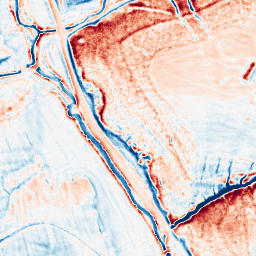
Category: classical
Decomposition family: uniform
Decomposition parameters: size: 10
Upsampling method: quintic
Upsampling parameters: scale: 2
Upsampling scale: 2